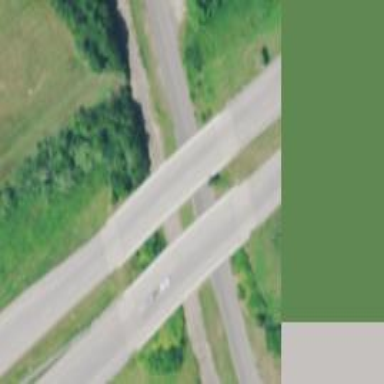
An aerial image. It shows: This image shows trunk highway that functions as expressway.